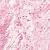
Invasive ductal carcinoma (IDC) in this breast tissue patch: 0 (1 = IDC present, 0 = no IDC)